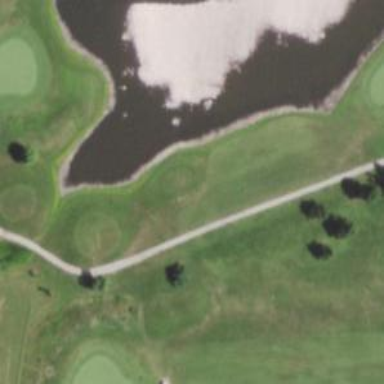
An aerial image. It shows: Golf tee.